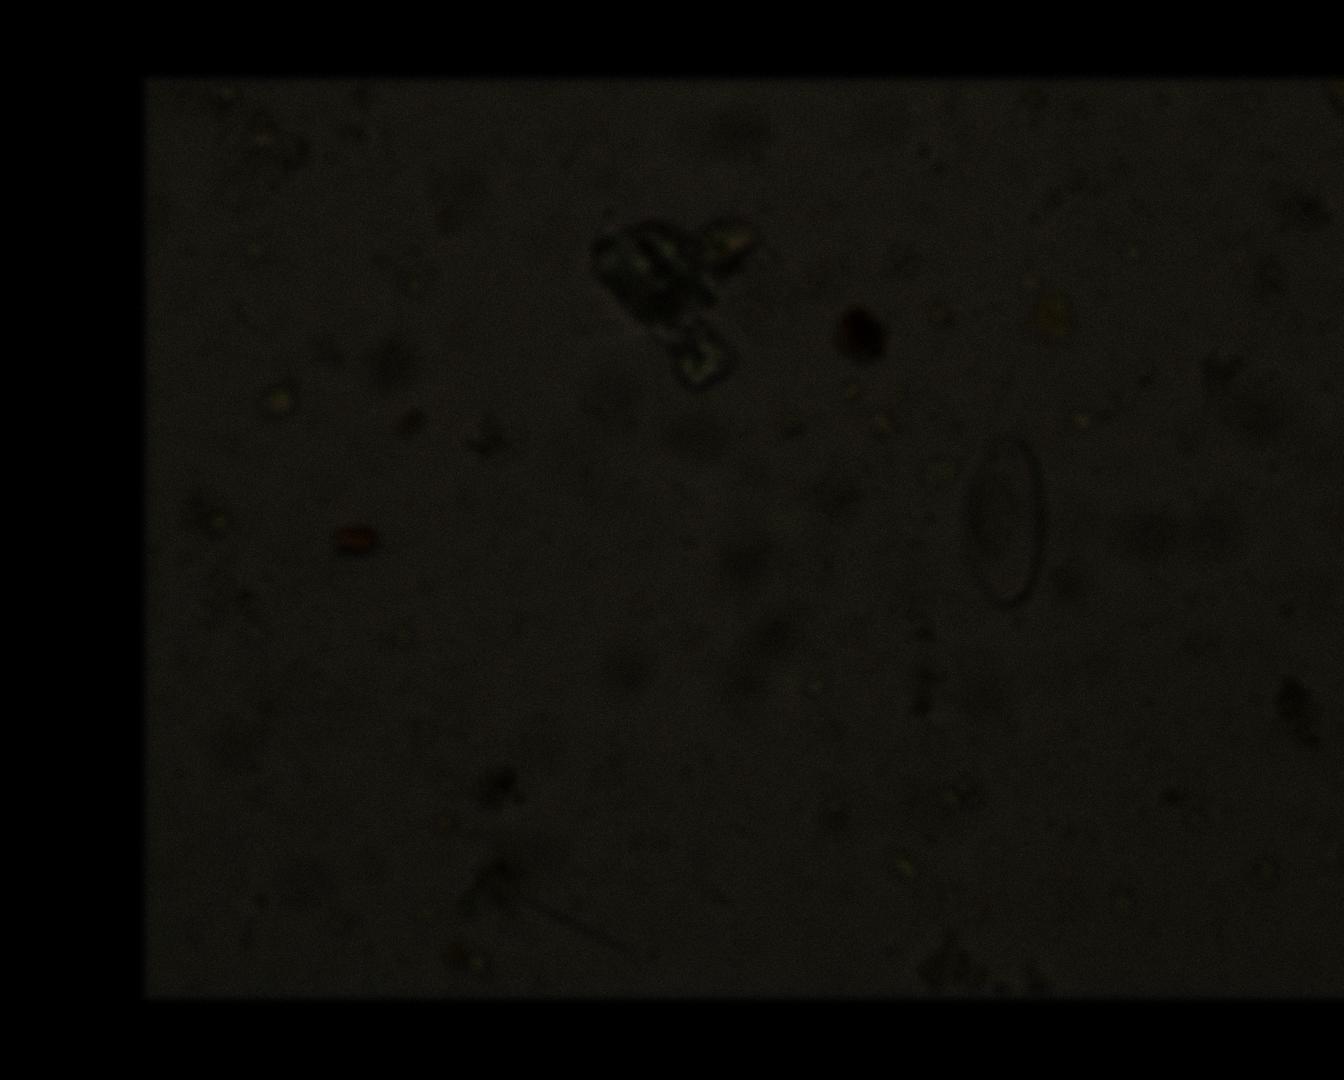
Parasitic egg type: Enterobius vermicularis